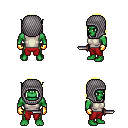
a pixel art fantasy rpg character, male body template, orc, green skin, white sleeveless shirt, red pants, gold long bangs hairstyle, chain hood, gold gloves, dagger, four views (front, back, left, right), 2x2 character sprite sheet, small pixel art, hard edges, no anti-aliasing